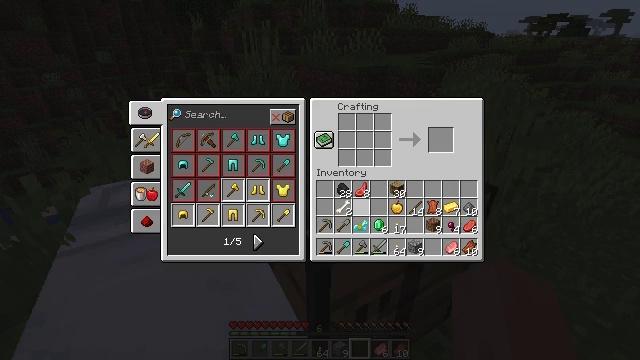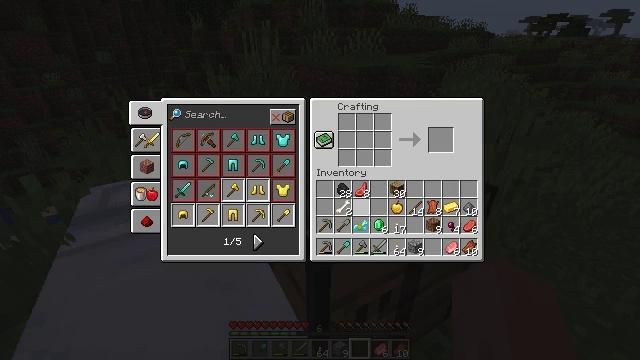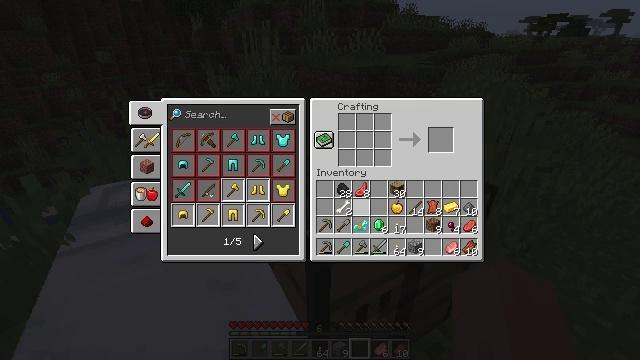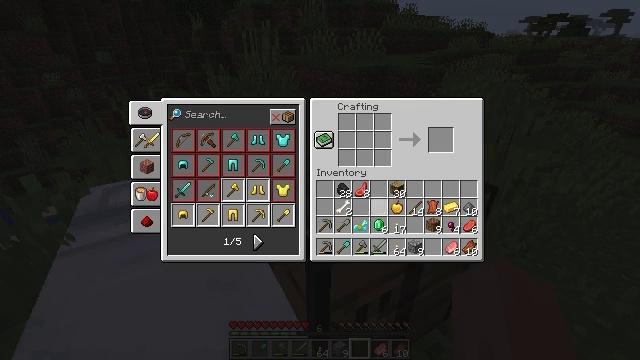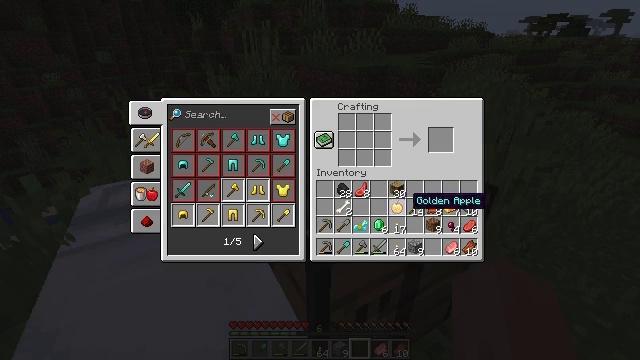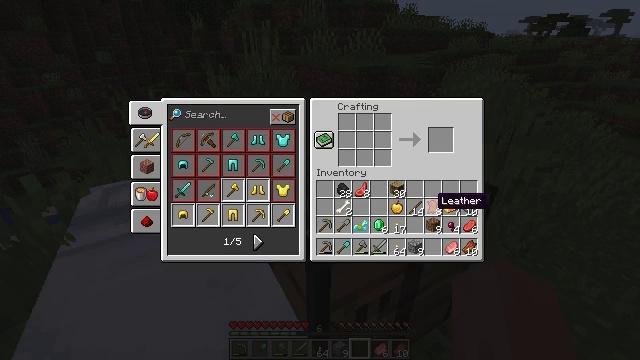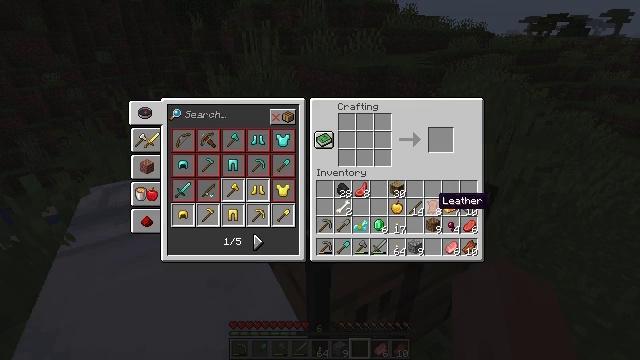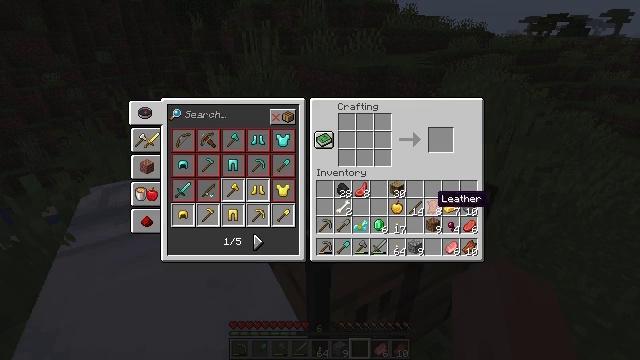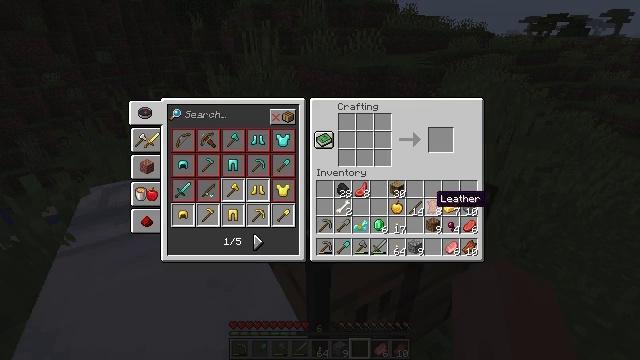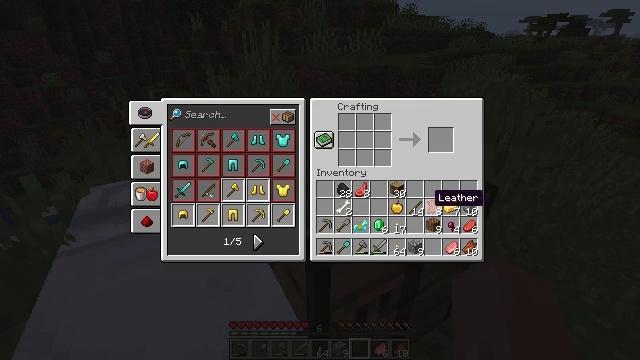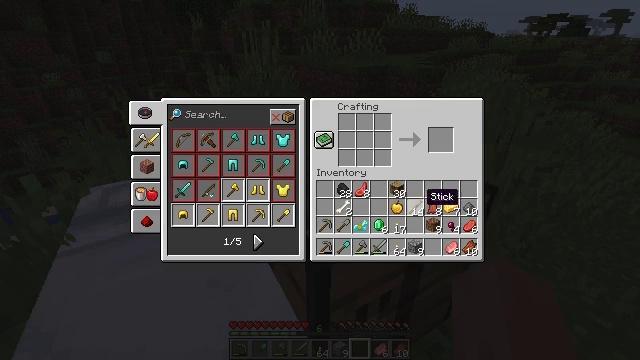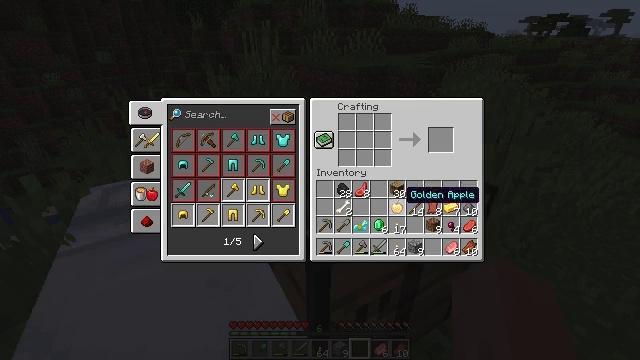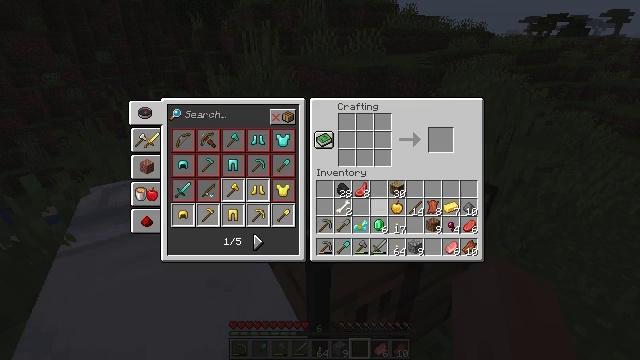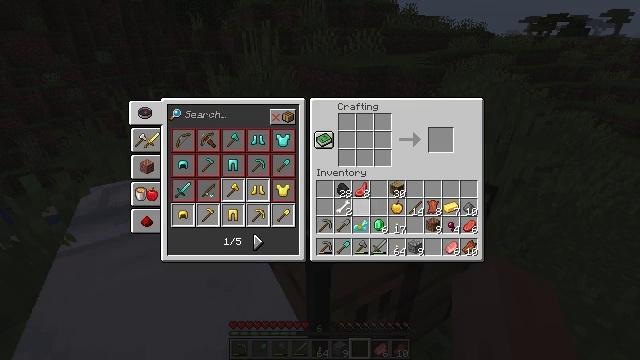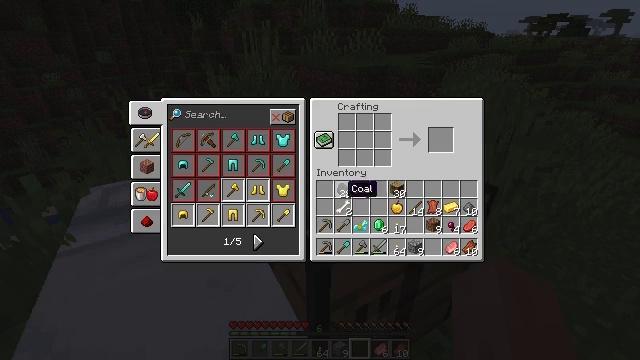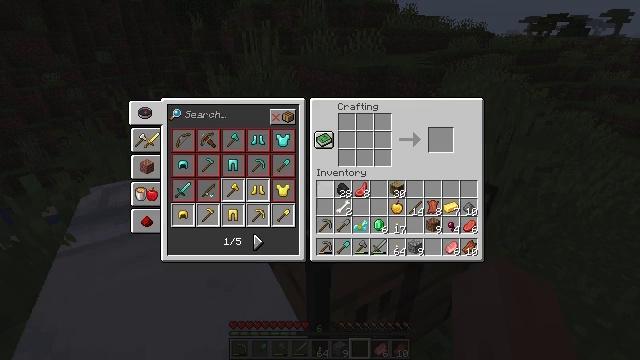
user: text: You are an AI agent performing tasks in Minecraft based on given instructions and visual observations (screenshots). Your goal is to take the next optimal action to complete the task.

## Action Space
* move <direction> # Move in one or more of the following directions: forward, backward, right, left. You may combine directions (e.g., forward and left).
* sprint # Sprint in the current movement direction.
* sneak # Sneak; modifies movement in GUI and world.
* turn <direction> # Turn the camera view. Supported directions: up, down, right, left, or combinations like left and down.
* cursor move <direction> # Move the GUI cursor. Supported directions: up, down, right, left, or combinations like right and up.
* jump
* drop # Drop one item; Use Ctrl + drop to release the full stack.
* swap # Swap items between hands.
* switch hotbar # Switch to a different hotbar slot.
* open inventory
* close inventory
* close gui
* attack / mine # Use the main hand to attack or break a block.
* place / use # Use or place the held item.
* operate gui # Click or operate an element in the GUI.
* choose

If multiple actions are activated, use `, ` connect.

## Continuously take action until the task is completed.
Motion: motion action
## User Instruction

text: Open a crafting table and craft a golden pickaxe.
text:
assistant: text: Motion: no_op
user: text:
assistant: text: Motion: no_op
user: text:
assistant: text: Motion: cursor move right
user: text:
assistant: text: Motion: cursor move right
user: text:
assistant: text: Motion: cursor move right
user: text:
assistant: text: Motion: no_op
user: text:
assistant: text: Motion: no_op
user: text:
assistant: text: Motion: no_op
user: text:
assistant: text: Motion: no_op
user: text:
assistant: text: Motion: cursor move left
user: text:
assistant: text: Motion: cursor move left
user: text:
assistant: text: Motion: cursor move left
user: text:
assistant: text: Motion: cursor move left
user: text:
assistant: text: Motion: cursor move left
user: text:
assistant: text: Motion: cursor move left
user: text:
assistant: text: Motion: cursor move left
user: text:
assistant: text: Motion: cursor move left
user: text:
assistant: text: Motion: cursor move left
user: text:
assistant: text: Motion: cursor move left
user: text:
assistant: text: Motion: no_op
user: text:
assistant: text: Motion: no_op
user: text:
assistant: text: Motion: no_op
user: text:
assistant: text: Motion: no_op
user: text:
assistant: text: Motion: no_op
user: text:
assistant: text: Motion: no_op
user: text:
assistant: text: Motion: no_op
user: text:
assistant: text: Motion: no_op
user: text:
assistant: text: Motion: no_op
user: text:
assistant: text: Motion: no_op
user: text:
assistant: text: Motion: cursor move down